Question: I'm trying to export a chart to various formats. Although the chart looks okay when rendered by the browser, in the PDF/PNG/JPEG export the legend seems to be overlapping. What setting should I change/add to change the position of the legend?

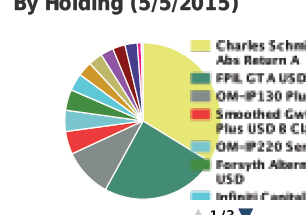
Answer: Exporting options can be set in chart's configuration: exporting.chartOptions.legend
(API: <URL>
Example: <URL>
'''
exporting: {
chartOptions: {
legend: {
y: 100,
x: -50
}
}
},
'''